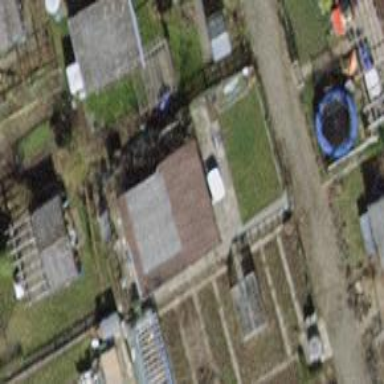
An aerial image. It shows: Shed building.